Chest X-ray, PA view. Patient: 67 years old, sex M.
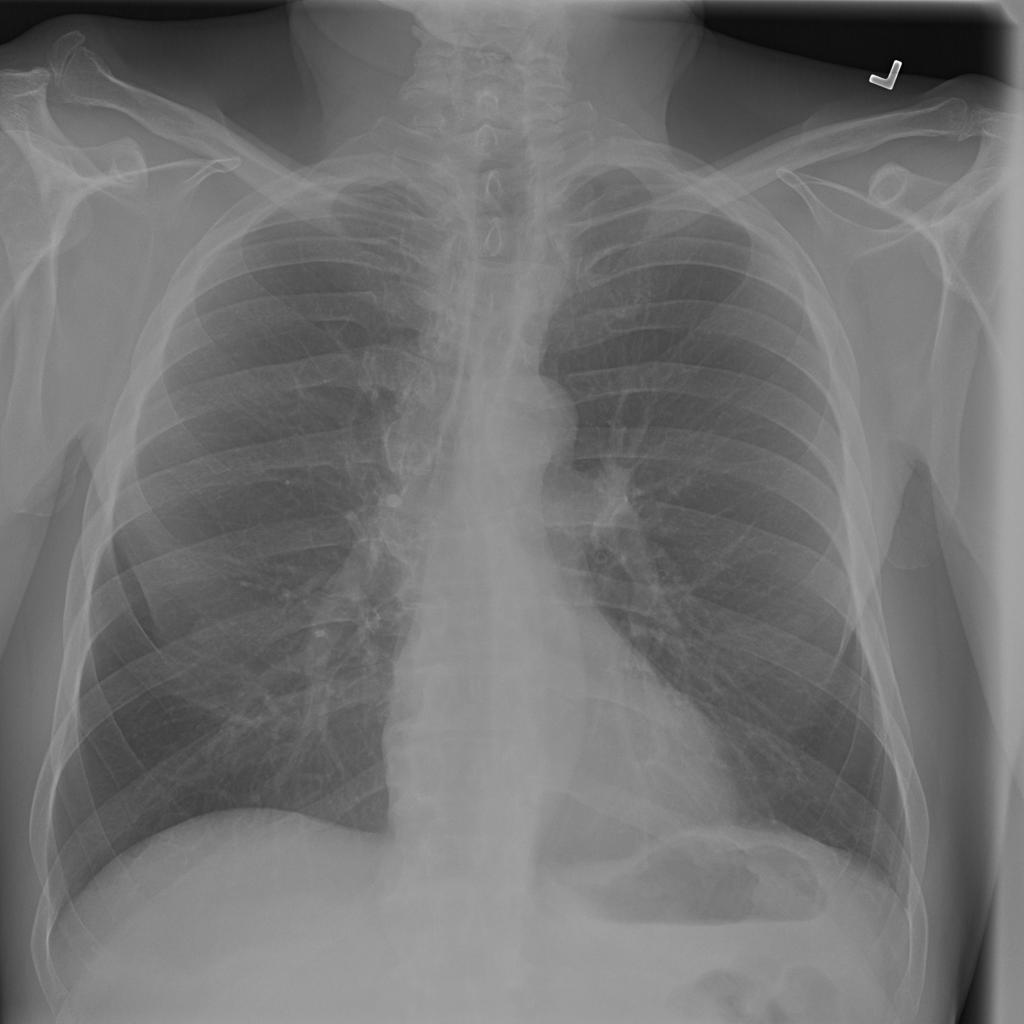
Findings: No Finding